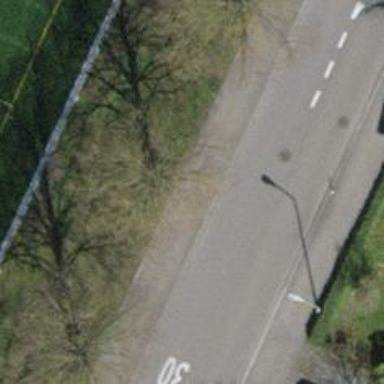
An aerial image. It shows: Avenue lined with trees.